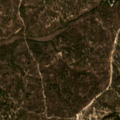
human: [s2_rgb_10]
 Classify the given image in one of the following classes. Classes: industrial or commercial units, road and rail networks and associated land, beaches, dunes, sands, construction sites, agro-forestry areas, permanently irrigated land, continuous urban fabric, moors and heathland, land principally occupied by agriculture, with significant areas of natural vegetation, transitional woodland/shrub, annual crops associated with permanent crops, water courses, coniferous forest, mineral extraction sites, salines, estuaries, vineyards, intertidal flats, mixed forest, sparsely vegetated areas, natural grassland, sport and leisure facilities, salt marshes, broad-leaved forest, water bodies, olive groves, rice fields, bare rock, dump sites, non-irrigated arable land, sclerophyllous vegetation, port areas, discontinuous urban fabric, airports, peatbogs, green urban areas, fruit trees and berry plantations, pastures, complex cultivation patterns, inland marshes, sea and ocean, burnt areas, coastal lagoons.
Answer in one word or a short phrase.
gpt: broad-leaved forest, transitional woodland/shrub